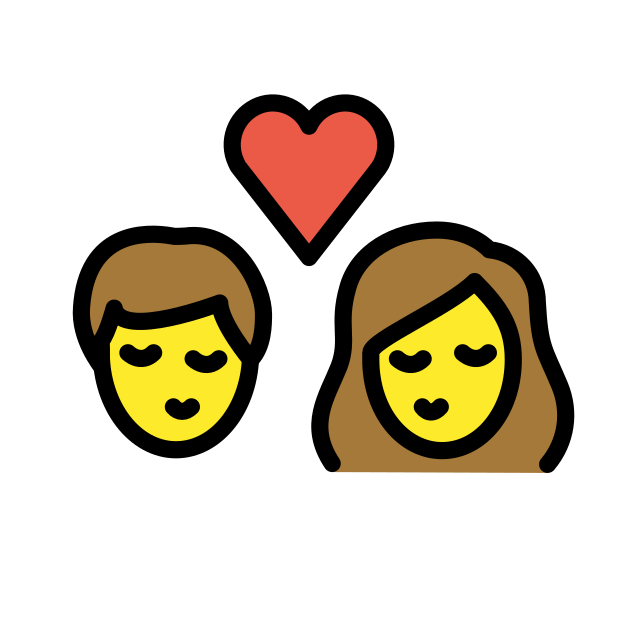
kiss